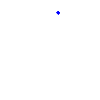
Particle: kaon